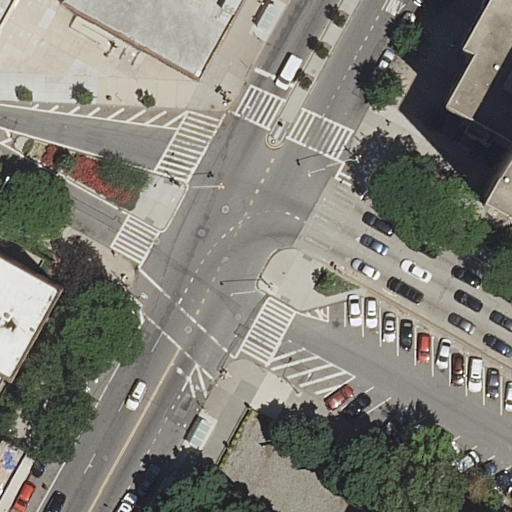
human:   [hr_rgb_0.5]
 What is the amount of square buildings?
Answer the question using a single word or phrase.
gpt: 0

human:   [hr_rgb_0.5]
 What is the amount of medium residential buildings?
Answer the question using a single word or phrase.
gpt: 1

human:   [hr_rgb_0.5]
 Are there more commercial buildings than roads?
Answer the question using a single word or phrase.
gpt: no

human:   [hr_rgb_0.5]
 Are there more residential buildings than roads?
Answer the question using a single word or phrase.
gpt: no

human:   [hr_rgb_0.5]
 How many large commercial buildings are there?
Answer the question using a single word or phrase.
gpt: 0

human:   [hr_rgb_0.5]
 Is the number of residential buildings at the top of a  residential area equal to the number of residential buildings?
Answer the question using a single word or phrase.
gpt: yes

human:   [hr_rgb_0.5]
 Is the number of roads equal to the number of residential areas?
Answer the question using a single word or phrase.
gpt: no

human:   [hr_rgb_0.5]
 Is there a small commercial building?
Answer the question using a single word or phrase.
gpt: no

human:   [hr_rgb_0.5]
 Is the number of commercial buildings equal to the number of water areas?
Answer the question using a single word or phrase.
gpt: yes

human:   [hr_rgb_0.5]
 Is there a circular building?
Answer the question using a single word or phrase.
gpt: no

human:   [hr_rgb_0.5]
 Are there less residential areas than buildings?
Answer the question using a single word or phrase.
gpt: yes

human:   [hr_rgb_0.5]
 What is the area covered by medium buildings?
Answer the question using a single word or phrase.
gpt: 177m2

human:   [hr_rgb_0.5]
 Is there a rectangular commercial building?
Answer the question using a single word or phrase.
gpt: no

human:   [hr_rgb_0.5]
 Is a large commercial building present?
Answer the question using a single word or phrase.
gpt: no

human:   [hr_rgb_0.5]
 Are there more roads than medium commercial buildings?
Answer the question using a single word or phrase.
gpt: yes

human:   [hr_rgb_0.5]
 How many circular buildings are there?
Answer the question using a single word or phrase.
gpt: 0

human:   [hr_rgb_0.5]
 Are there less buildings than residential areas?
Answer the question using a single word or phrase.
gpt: no

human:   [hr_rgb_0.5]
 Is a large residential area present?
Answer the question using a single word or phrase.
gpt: yes

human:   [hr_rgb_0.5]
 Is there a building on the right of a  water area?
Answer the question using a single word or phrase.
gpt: no

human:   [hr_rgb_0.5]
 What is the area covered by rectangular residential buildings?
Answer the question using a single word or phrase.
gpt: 1984m2

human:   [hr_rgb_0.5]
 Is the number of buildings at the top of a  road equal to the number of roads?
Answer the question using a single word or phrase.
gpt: no

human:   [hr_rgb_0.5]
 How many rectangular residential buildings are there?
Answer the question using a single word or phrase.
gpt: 3

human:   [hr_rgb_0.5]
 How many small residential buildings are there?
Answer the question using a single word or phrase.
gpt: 1

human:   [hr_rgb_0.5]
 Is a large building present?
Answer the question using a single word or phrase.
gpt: yes

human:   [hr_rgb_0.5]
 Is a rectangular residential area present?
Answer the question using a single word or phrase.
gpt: yes

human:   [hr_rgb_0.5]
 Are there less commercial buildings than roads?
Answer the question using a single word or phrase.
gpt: yes

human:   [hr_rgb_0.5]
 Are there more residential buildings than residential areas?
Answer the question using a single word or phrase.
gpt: yes

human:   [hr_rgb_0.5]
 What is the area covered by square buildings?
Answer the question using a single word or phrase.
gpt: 0m2

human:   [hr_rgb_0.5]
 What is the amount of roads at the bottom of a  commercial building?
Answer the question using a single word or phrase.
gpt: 0

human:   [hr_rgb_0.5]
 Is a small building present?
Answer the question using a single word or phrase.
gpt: yes

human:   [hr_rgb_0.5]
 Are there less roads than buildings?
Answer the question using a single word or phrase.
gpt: no

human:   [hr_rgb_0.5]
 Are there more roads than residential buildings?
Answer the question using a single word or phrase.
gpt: yes

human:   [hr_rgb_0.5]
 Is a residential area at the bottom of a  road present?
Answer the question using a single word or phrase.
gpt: yes

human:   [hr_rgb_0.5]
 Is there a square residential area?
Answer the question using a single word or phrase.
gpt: no

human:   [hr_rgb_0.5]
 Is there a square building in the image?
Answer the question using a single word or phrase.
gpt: no

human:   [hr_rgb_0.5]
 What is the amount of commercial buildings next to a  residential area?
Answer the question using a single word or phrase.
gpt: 0